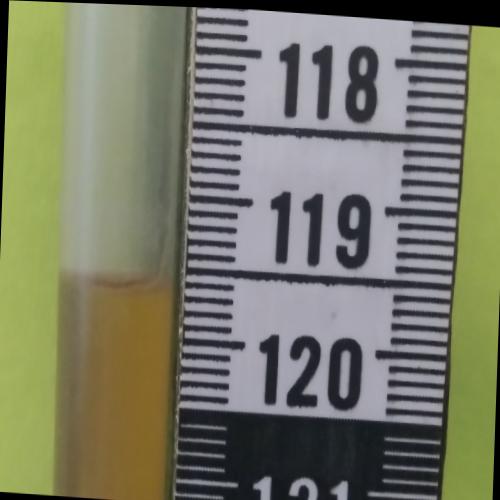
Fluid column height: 119.6 cm